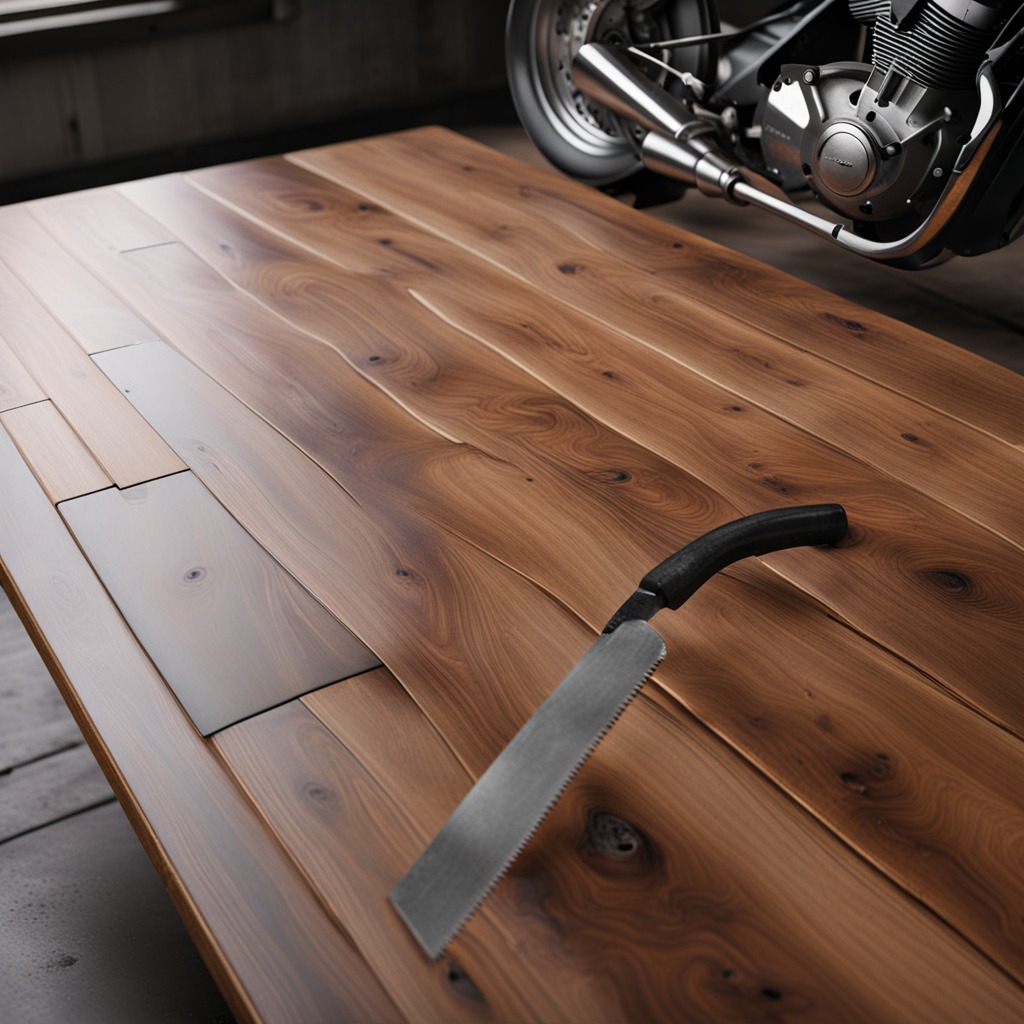
A metal saw is lying on the wooden table in the garage.